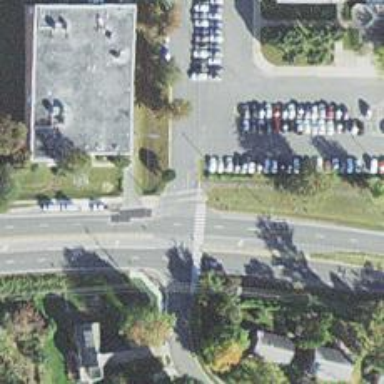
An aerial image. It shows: Asphalt footway with uncontrolled crossing marked by lines.